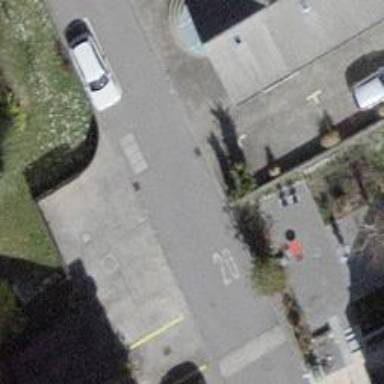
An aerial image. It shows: Post box.